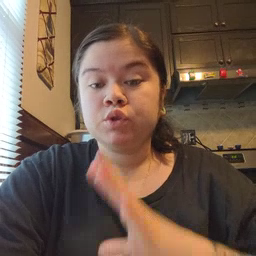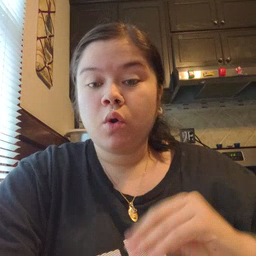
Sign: story